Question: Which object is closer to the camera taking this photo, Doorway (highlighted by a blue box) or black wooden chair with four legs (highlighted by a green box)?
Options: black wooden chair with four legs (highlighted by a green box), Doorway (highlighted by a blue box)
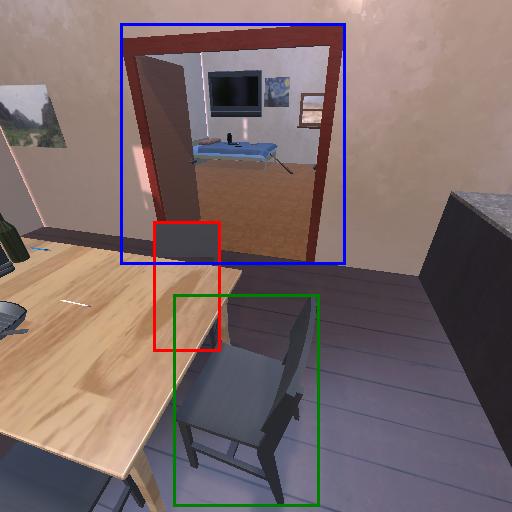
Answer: black wooden chair with four legs (highlighted by a green box)